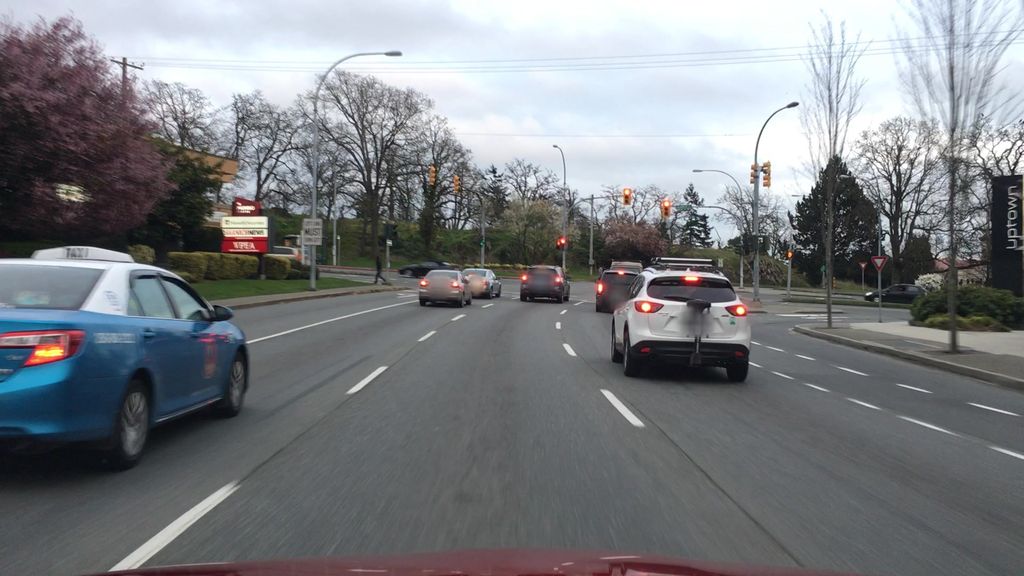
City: victoria